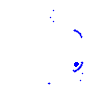
Particle: electron